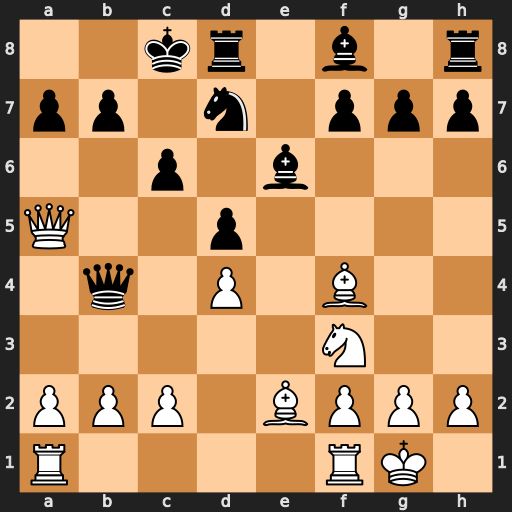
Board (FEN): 2kr1b1r/pp1n1ppp/2p1b3/Q2p4/1q1P1B2/5N2/PPP1BPPP/R4RK1
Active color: w
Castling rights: -
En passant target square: -
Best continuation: Qc7#